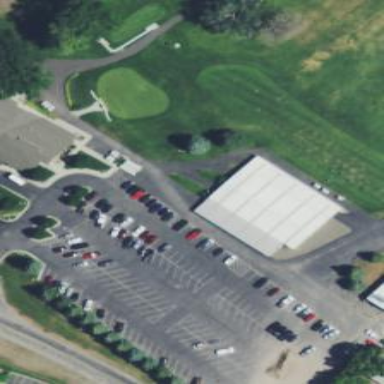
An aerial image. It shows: Grassy area designated as driving range for golf.